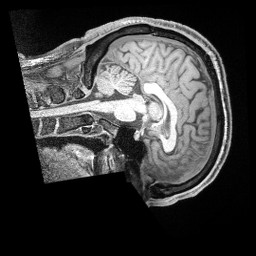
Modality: T1w
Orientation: sagittal
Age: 37
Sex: male
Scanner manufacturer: siemens
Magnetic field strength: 3 T
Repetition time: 2 s
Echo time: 0.00211 s